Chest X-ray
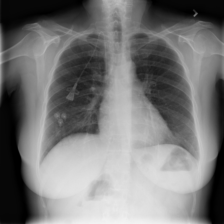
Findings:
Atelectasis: positive
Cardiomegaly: negative
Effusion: negative
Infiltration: positive
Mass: negative
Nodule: negative
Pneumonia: negative
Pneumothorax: negative
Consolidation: negative
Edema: negative
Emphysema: negative
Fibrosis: negative
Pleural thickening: negative
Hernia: negative